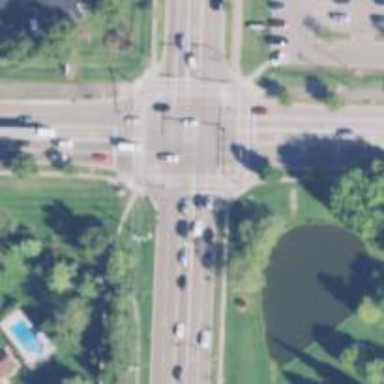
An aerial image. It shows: Crossing on the road.